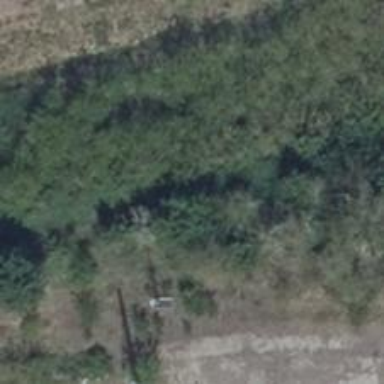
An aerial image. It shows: Disused railway yard.